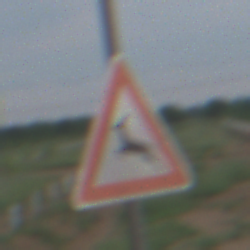
Verkehrszeichen: WildwechselRechts
Umgebung: Outdoor, Nature
Tageszeit: SunriseSunset
Wetter: PartlyCloudy
Licht: Natural
Jahreszeit: NotSpecified
Kontrast: LowContrast